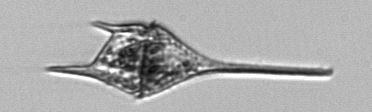
Label: Tripos_lineatus